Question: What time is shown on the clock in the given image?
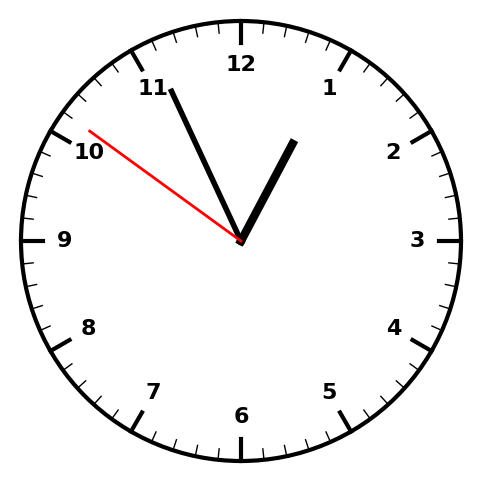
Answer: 12:55:51